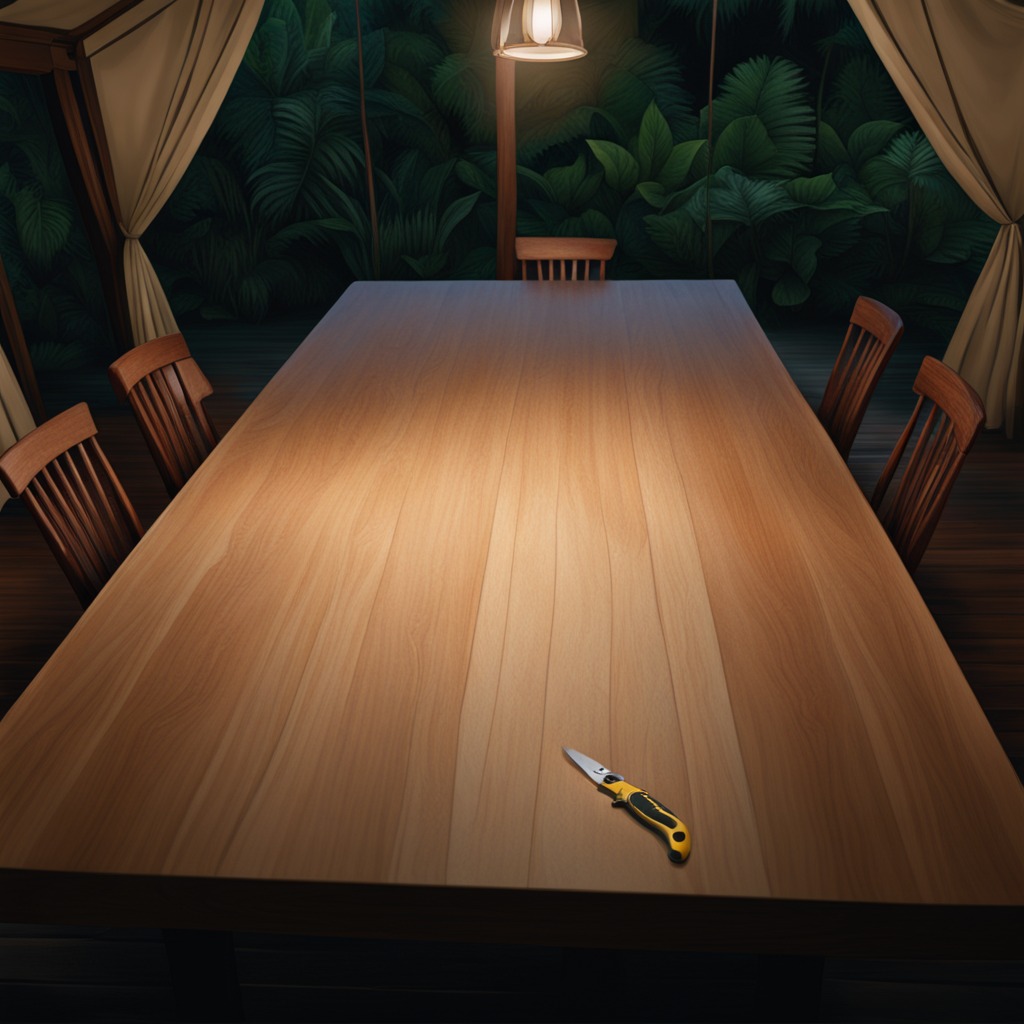
A utility knife is lying on the wooden table inside a jungle field workshop tent at night dim ambient light soft shadows worn but